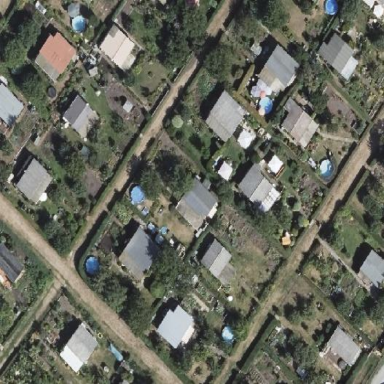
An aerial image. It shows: Plot within allotments.